Question: '''
select addressline1, city
from person.address
where city LIKE '[a-zA-Z][a-zA-Z][a-zA-Z][a-zA-Z][a-zA-Z] '
'''
I want to get cities with 5 characters by operator 'LIKE'. Is it possible?
And my result is empty.

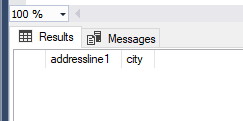
Answer: A simple solution would be
'''
SELECT addressline1, city FROM person.address WHERE LEN(city) = 5;
'''
However, if you are hell bent on using 'LIKE', use this.
'''
SELECT addressline1, city FROM person.address WHERE city LIKE '_____';
'''
The 'LIKE' solution above, however is practical only for small lengths, as your case.